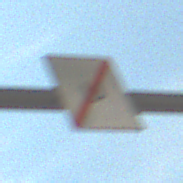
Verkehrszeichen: EndeUmleitung
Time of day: Midday
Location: Outdoor (Suburban)
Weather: PartlyCloudy
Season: NotSpecified
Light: Natural